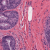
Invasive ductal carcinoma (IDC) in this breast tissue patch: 0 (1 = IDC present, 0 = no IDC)